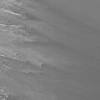
Atmospheric dust classification: not_dusty